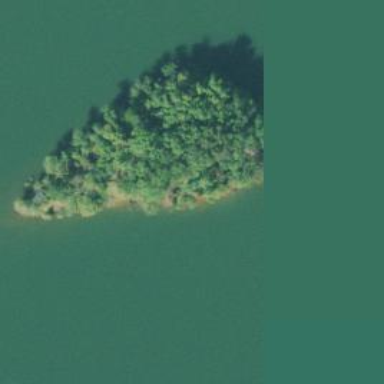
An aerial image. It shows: Islet.